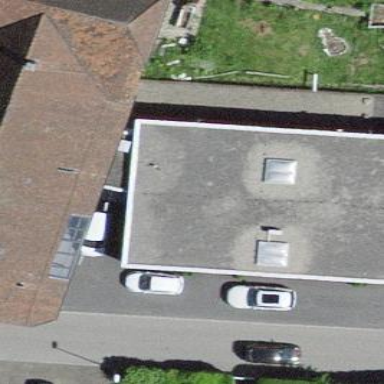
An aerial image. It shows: Building with flat roof.